Interaction volume radius: 10 \u00c5
Interaction volume height: 15 \u00c5
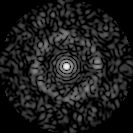
Disorder parameter: 0.8572